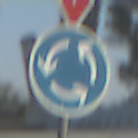
Verkehrszeichen: Kreisverkehr
Zusatzzeichen oben: VorfahrtGewaehren
Umgebung: Outdoor, Special
Tageszeit: SunriseSunset
Wetter: Clear
Licht: Natural
Jahreszeit: NotSpecified
Kontrast: MediumContrast